Question: This my test code: <URL>
Why does the circle look like an oval on the canvas?
I want save snapshot from webcam to an image, but the resulting image does not keep proportions.
My real code is:
'''
ctx.drawImage(video,0,0, 300, 150); // 300kh150 - with this prop. image
//from webcam on canvas with true proportions
$('body').append($('').attr('src', canvas.toDataURL()));
'''
And I getting like this:

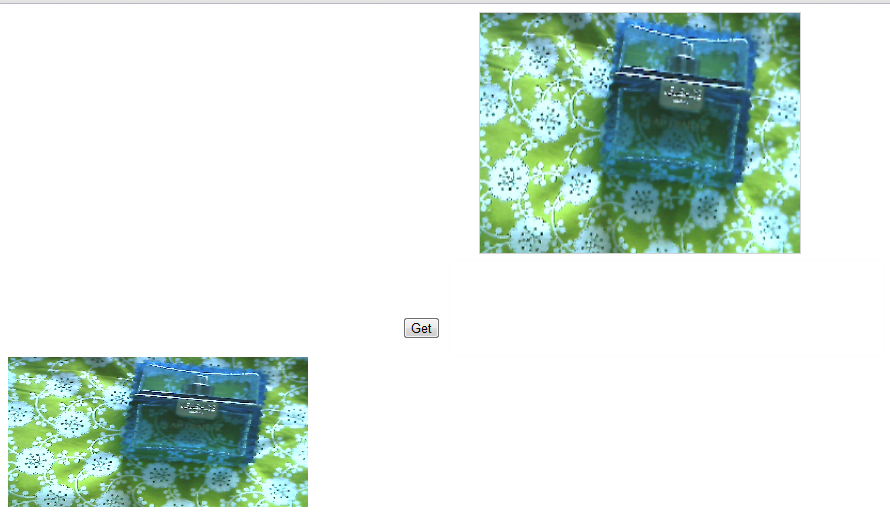
Answer: The problem is in canvas styling, u should set its width and height attribute in HTML. not in CSS
'''
<canvas id="canvas" width="320" height="2400" style="border:1px solid #d3d3d3;">
'''